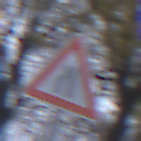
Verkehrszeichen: EinseitigVerengteFahrbahnLinks
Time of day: MorningAfternoon
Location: Outdoor (Urban)
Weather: Overcast
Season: NotSpecified
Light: Natural